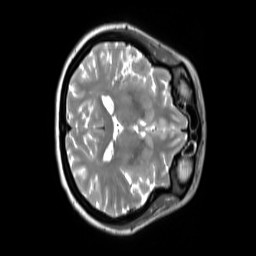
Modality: T2w
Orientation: axial
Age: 51
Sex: female
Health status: ill
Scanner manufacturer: siemens
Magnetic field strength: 3 T
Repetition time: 2.8 s
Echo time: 0.326 s